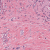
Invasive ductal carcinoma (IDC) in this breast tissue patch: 1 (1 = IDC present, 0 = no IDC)